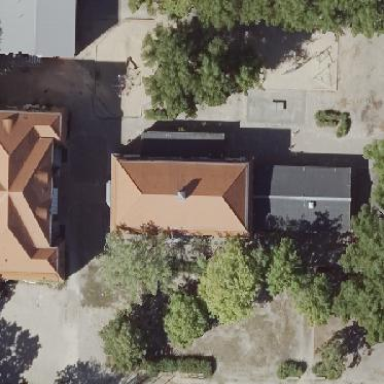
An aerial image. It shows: Hipped-roof building that serves as sports centre.